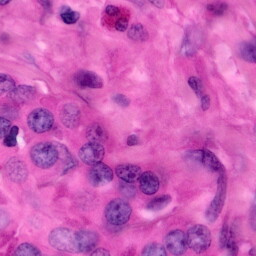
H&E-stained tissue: Pancreatic